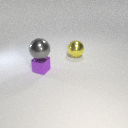
small purple metal cube in front of large yellow metal sphere